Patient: sex F, age 63
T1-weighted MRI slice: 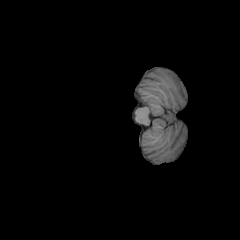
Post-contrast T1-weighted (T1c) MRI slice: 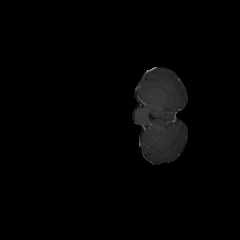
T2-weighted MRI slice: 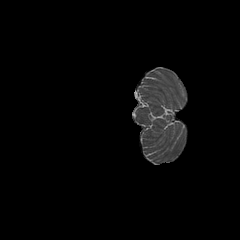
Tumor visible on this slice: no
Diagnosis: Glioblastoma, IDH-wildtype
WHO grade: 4